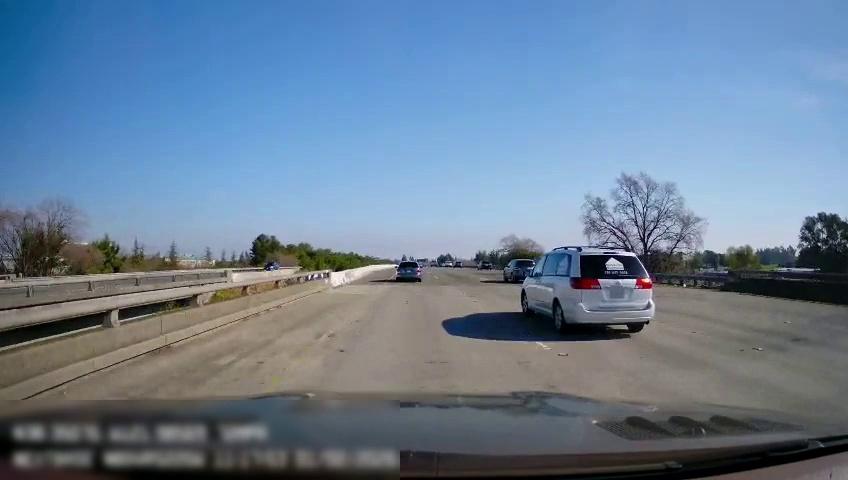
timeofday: Day
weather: Sunny
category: Drivable Space
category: Drivable Space
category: Vehicles | Car
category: Vehicles | Car
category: Vehicles | Car
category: Vehicles | SUV
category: Vehicles | Car
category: Lanes | Current Lane
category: Lanes | Current Lane
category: Lanes | Alternate Lane